Question: I am trying to highlight the active tab in my tabbed navigation site.
This is html snippet for tabs.
'''
<head>
<meta content="text/html; charset=utf-8" http-equiv="Content-Type" />
<title>Title here</title>
<link href="style.css" media="all" rel="stylesheet" type="text/css" />
<style type="text/css">
.auto-style1 {
font-size: medium;
}
</style>
</head>
<body>
<div id="container">
<div id="navigation">
<ul>
<li class="link"><a href="default.html" title="Product">Home</a></li>
<li class="link"><a href="Research.html" title="Product">Research</a></li>
<li class="link"><a href="Teaching.html" title="Progress">Teaching</a></li>
<li class="link"><a href="about.html" title="About">Contact</a></li>
<li class="link"><a href="CV.html" title="CV">CV</a></li>
</ul>
</div>
'''
'''
/* --------------------------------------------- RESET */
html, body, div, span, applet, object, iframe, h1, h2, h3, h4, h5, h6, p, blockquote, pre,
a, abbr, acronym, address, big, cite, code, del, dfn, em, font, img, ins, kbd, q, s, samp,
small, strike, strong, sub, sup, tt, var, b, u, i, center, dl, dt, dd, ol, ul, li, fieldset,
form, label, legend, table, caption, tbody, tfoot, thead, tr, th, td
{ margin: 0; padding: 0; border: 0; outline: 0; font-size: 100%; vertical-align: baseline; background: transparent; text-decoration: none; font-weight: normal;}
body { margin: 0pt;}
ol, ul { list-style-type: none; }
blockquote, q { quotes: none; }
blockquote:before, blockquote:after, q:before, q:after { content: ''; content: none; }
:focus { outline: 0; }
ins { text-decoration: none; }
del { text-decoration: line-through; }
/* tables still need 'cellspacing="0"' in the markup */
table { border-collapse: collapse; border-spacing: 0; }
/* --------------------------------------------- STRUCTURE STYLES */
body {
font-family: Georgia, "Times New Roman", Times, serif;
background: url('bg.jpg') repeat-x top left #f0f0f0;
}
#container {
width: 960px;
height: auto;
margin: 0 auto 0 auto;
}
#header {
color: #fff;
font-size: .9em;
width: 190px;
height: 40px;
float: left;
margin-right: 2px;
}
/* --------------------------------------------- NAVIGATION */
#navigation {
padding-top: 15px;
width: 960px;
float: left;
}
#navigation .link {
background: #f0f0f0;
float: left;
text-align:center;
font-size:0.5cm
}
#navigation .link:hover {
background: #92c19b;
}
#navigation .link:focus{
background:silver;
}
#navigation .link:active{
background:silver;
}
#navigation li a {
padding-top: 15px;
padding-left: 15px;
width: 176px;
height: 45px;
margin-bottom: 1px;
border-left: #fff solid 1px;
color: #000;
float: left;
font-size: 1em;
}
#navigation p {
position: absolute;
font-size: .8em;
top: 45px;
padding-left: 15px;
}
/* --------------------------------------------- FONTS & IMAGES */
h1 {font-size: 1.9em;}
#header h1 {padding: 15px; background: #000; text-align: center; font-weight: bold;}
#header a {color: #fff;}
h2 {font-size: 1.9em;}
#splash h2 {color: #12884f;}
h3 {font-size: 1.4em; line-height: 1.1em;}
h4 {font-size: 1em; font-weight: bold;}
p {font-size: .8em; line-height: 1.6em;}
p.footer {font-size: .6em; color: #000; text-align: right; padding-top: 100px;}
p.header {font-size: .8em; font-style: italic; color: #ababab;}
#content p, #content h3, #sidebar h3, #content h4, #sidebar p {margin-bottom: 25px;}
img {margin: 0 0 25px 0;}
li {font-size: .7em; margin-bottom: 10px;}
'''
both 'li:active' and 'li:focus' don't highlight the active tab. But strangely 'li:hover' does work
Anything i can do to resolve this??
I am looking for highlighting something like this:

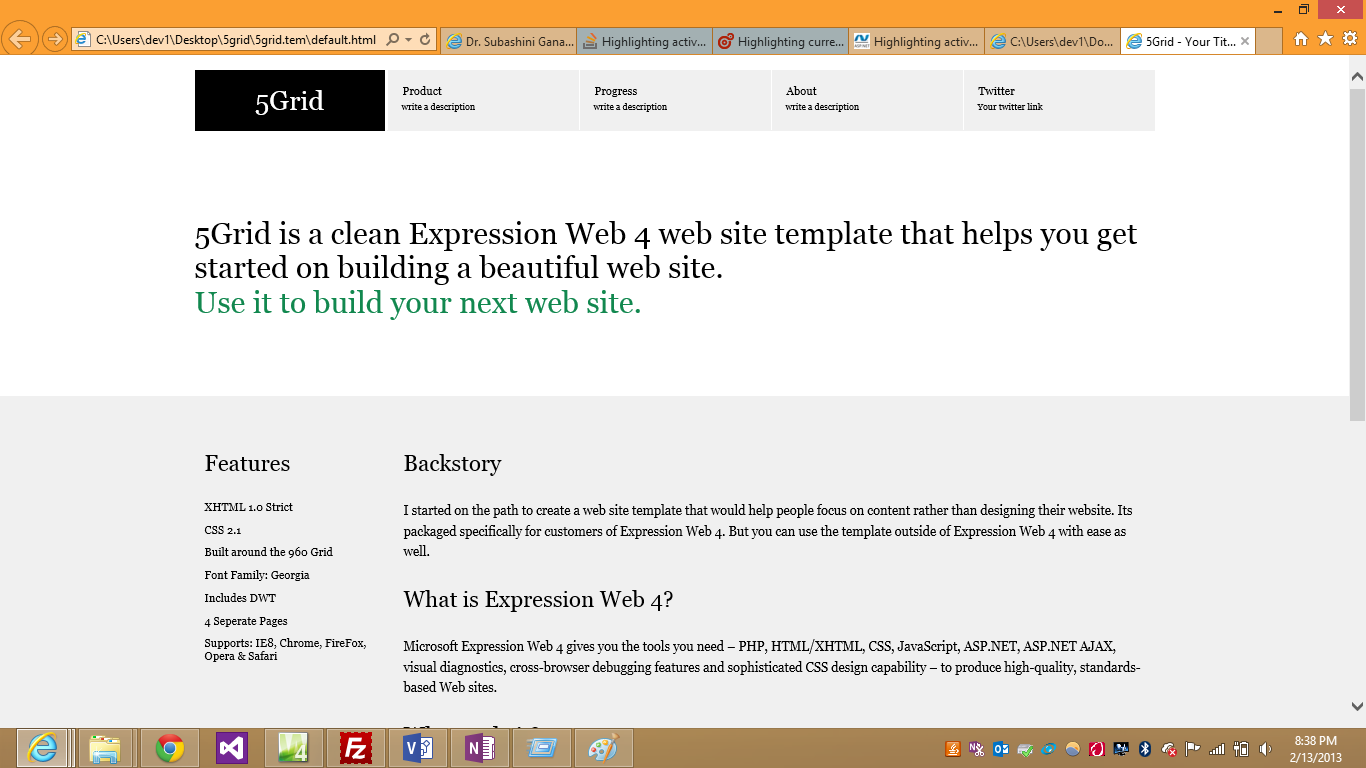
Answer: Sorry my mistake, just remove the last comma "," before the opening the curly brackets "{" and it should work. Here's an example I just tested:
'''
<!DOCTYPE html>
<html lang="en">
<head>
<meta charset="utf-8">
<title>Home</title>
<style>
#home #nav_home a,
#research #nav_research a,
#teaching #nav_teaching a,
#about #nav_about a,
#cv #nav_cv a {
color:aqua;
}
</style>
</head>
<body id="research">
<ul>
<li id="nav_home"><a href="">Home</a></li>
<li id="nav_research"><a href="">Research</a></li>
<li id="nav_teaching"><a href="">Teaching</a></li>
<li id="nav_about"><a href="">About</a></li>
<li id="nav_cv"><a href="">CV</a></li>
</ul>
</body>
</html>
'''
I hope this helps :) Sorry about the wrong answer before, as I said I'm just starting web development myself.
Cheers!